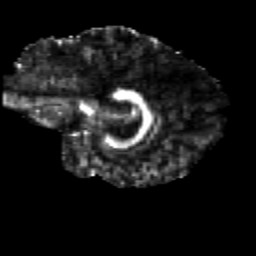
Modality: FA
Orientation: sagittal
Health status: healthy
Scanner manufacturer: siemens
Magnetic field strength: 3 T
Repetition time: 12 s
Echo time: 0.092 s